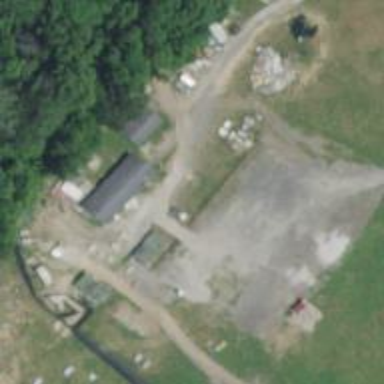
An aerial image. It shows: Shooting sport area.